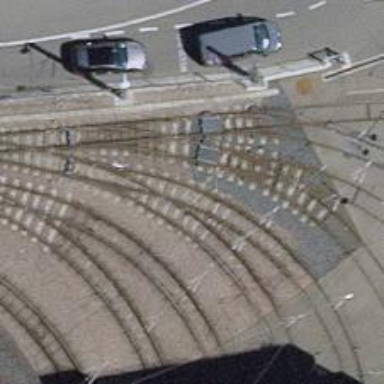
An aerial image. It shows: Tram railway running through yard with contact lines for electrification.